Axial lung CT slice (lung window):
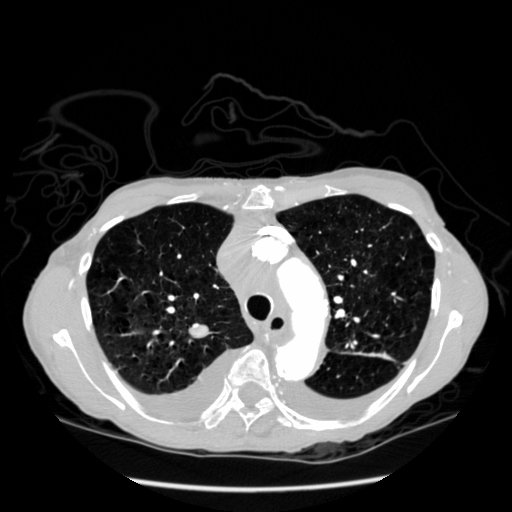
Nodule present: yes
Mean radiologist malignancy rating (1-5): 3